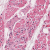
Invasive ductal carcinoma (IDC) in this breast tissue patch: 0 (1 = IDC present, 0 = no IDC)